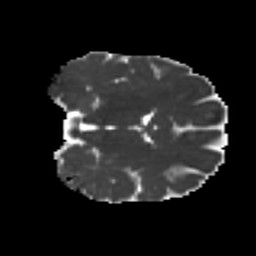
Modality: MD
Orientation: coronal
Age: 37
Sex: male
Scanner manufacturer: ge
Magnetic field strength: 3 T
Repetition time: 7.8 s
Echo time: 0.0609 s